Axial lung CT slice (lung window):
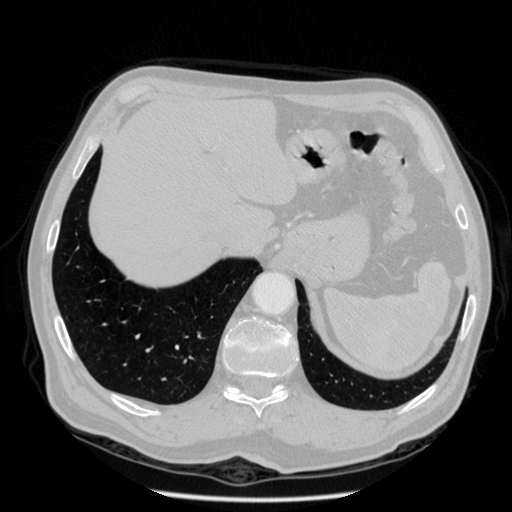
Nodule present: no